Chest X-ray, PA view. Patient: 55 years old, sex M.
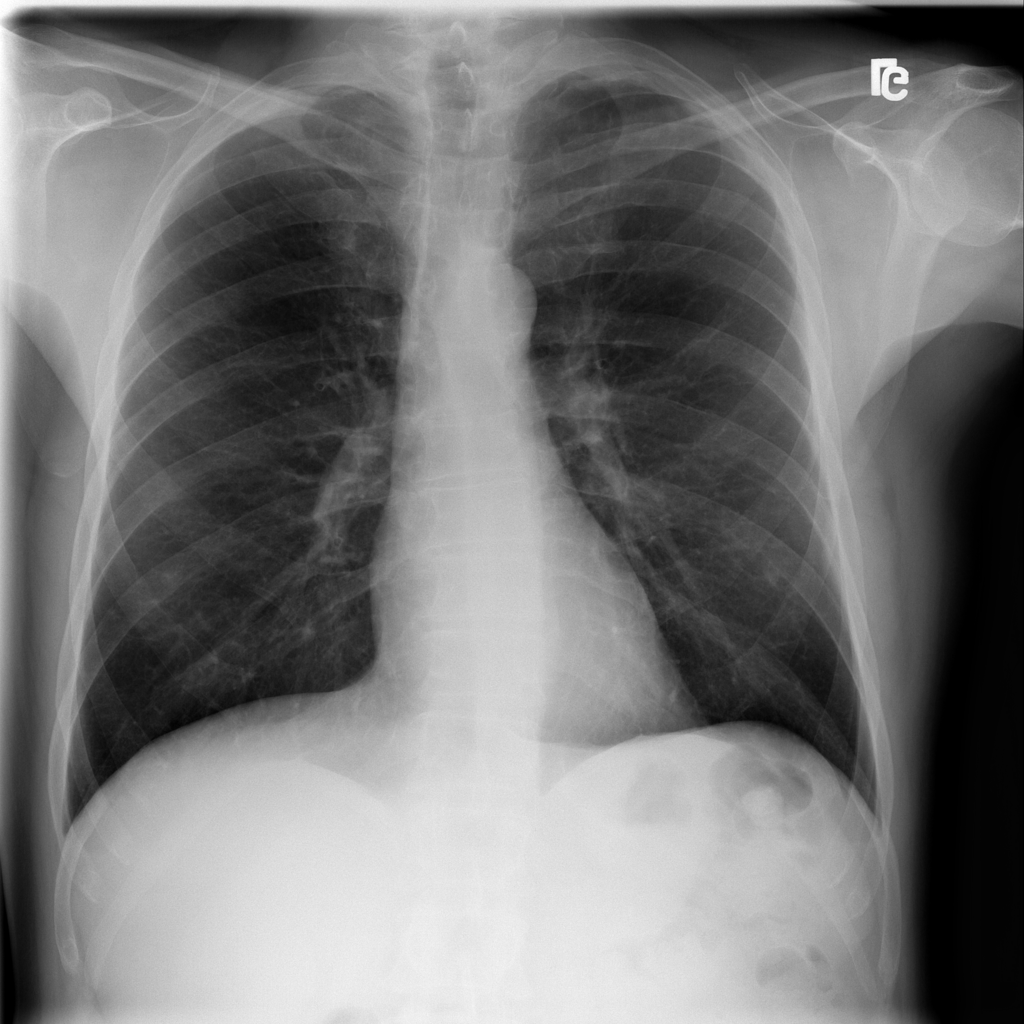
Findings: No Finding